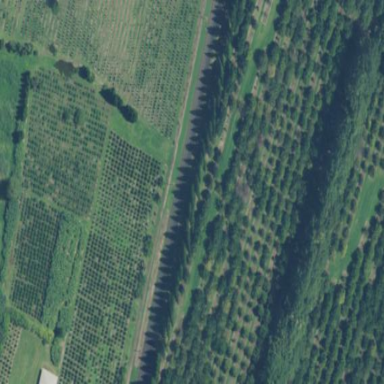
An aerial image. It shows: Orchard filled with macadamia trees.